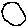
Label: circle